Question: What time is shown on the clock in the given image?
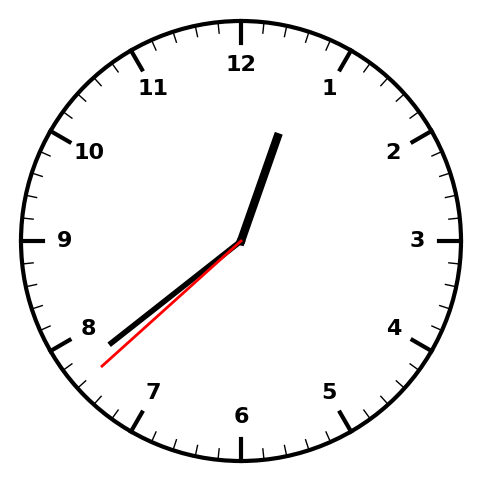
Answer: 12:38:38